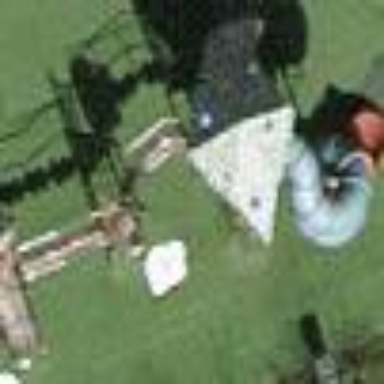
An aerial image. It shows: Playground featuring climbing frame.